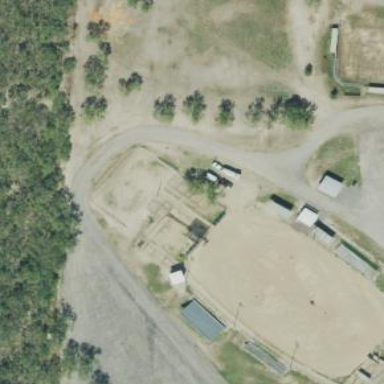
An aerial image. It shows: Stadium used for equestrian sports.